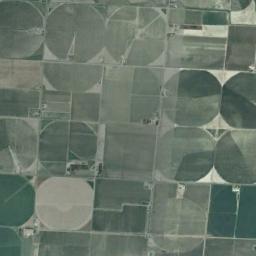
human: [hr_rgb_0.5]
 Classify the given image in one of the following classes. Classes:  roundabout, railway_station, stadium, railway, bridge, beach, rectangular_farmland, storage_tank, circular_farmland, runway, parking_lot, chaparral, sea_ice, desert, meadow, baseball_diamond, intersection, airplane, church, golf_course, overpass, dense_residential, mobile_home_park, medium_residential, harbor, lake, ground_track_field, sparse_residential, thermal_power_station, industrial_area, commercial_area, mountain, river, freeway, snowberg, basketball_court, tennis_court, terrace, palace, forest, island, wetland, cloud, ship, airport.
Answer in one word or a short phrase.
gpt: circular_farmland